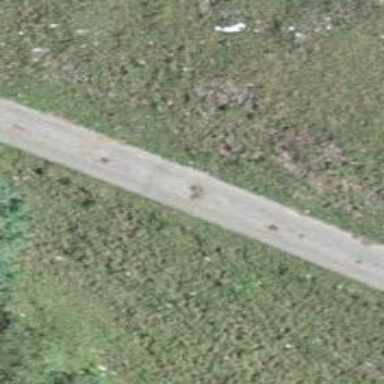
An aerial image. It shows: Unclassified road.